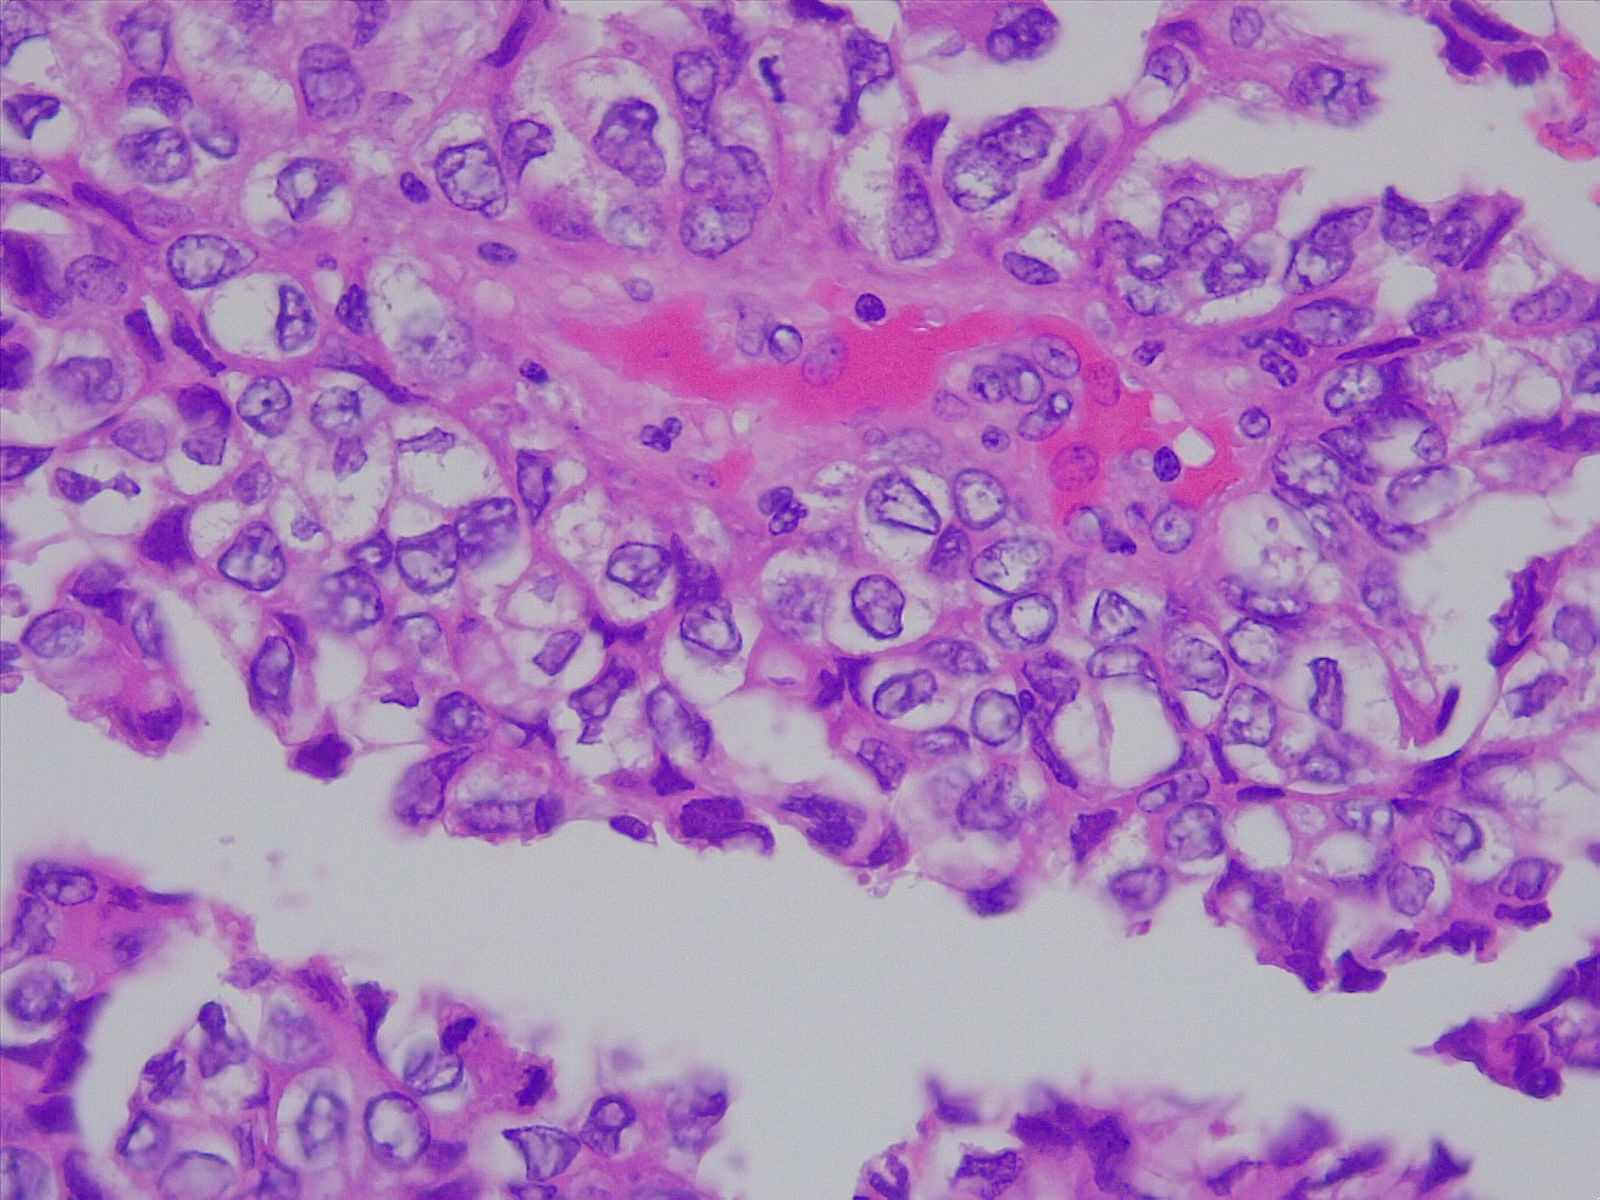
Label: lung adenocarcinoma, poorly differentiated